Question: I got a simple Lightswitch - Silverlight based - web client. Client.csproj and Server.csproj are saying the 'LightSwitchVersion' is 'v3.0'. It runs on
- - - I have 2 extension, both are selected:- -
And I got a MySQL table
'''
CREATE TABLE 'images' (
'id' int(11) NOT NULL AUTO_INCREMENT,
'legend' varchar(200) NOT NULL,
'preview' blob,
'createdAt' timestamp NOT NULL DEFAULT CURRENT_TIMESTAMP,
PRIMARY KEY ('id')
) ENGINE=InnoDB AUTO_INCREMENT=3 DEFAULT CHARSET=utf8;
'''
And I declared the 'preview' field as an Type in the data source before I created a screen for the table. But the running application greets me with this

Using Lightswitch 2.0 everything runs fine. But since I've upgraded to v3.0 this is the only issue spoiling everything :-(
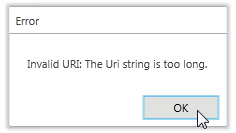
Answer: I've not run across this myself but interest was piqued. :)
It seems like the OData layer is using the contents of the blob column to ensure data concurrency and that's the URI which is too long. In a native SQL Server table, you can just add a Rowversion column and that will be selected for concurrency purposes - the Lightswitch Intrinsic database does that for you automatically in fact. My understanding is that MySQL doesn't have an equivalent Rowversion type.
The workaround is to create another column on your MySQL table which is incremented by a MySQL trigger on every update, making it a de facto concurrency field. Update the datasource and then edit the .lsml file to add a '<UseForConcurrency />' attribute to that column.
Full discussion is on <URL>